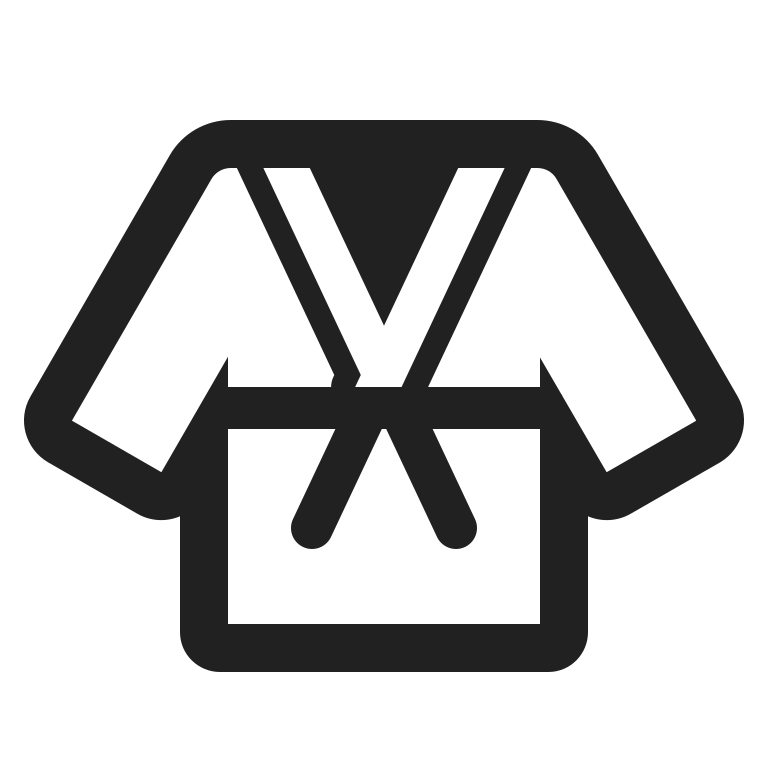
martial arts uniform high contrast